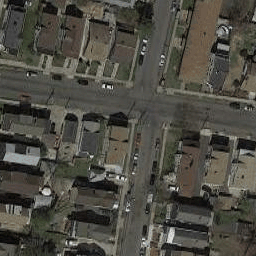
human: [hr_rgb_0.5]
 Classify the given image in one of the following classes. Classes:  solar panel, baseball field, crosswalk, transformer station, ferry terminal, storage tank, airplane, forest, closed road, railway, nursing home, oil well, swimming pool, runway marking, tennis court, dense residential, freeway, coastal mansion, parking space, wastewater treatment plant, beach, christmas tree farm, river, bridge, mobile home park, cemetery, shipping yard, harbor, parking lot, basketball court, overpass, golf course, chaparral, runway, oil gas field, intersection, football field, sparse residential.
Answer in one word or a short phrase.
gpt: intersection